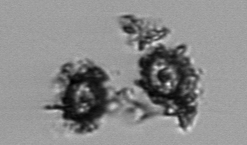
Label: Thalassiosira_TAG_external_detritus